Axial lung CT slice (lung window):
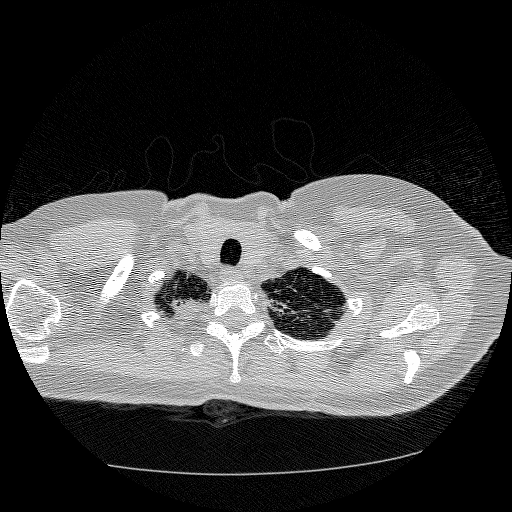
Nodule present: no